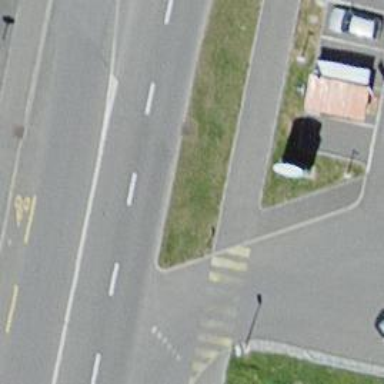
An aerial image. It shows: Kerb barrier.